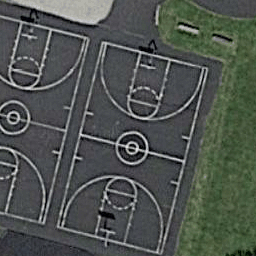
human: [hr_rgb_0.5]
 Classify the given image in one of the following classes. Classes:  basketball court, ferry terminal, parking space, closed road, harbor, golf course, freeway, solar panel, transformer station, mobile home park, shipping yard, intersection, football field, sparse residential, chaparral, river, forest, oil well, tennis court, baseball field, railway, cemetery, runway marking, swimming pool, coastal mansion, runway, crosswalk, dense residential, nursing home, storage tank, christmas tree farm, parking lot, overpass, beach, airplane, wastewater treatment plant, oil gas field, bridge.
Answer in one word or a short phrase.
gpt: basketball court